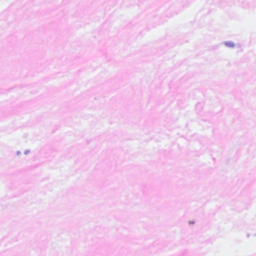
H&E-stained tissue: Breast